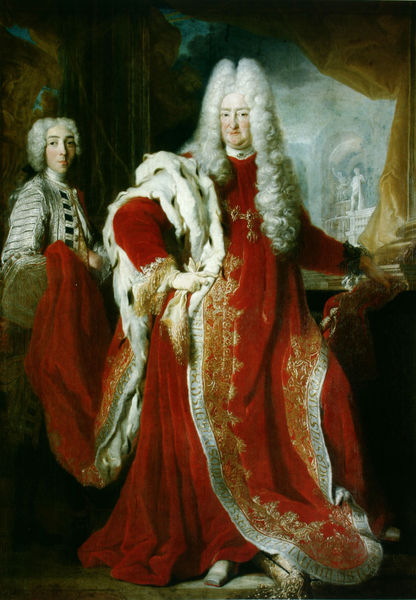
Titel: Kurfürst Karl Philipp im Galagewand des Ordens vom Goldenen Vließ
Künstler: Pierre Goudreau
Standort: Schloß Schleißheim
Institution: Bayerische Staatsgemäldesammlungen
Schlagwörter: blau, dunkel, fuß, gemälde, hand, mann, nackt, schatten, umhang, weiß, gelb, ocker, braun, fenster, finger, frankreich, frisur, geste, grau, haar, handschuh, hell, hintergrund, hut, kleid, licht, marmor, männer, nase, raum, schmuck, schwarz, stuhl, zimmer, ölbild, ausblick, blick, rot, schloss, tuch, muster, alt, gesichter, jacke, jung, arm, augen, barock, blass, diener, falten, gesicht, halten, hermelin, kleidung, kragen, pelz, rahmen, samt, sockel, stehen, bild, bildnis, herr, innenraum, portrait, porträt, vorhang, bestickt, figur, geistlicher, gewand, gold, haare, interieur, mantel, pose, stehend, stoff, adel, innen, kind, saum, bühne, theater, blässe, borte, locken, puder, rosa, schulter, seide, kamin, garten, skulptur, statue, fell, perücke, schärpe, aussicht, schleppe, taille, schrift, kette, nebel, hof, figuren, rundbogen, kaiser, könig, bordüre, vorhänge, verzierung, robe, geländer, faltenwurf, plastik, junge, knöpfe, nische, antike, knabe, groß, scharz, herrscher, nerz, schuh, brokat, fürst, taschentuch, jüngling, statuen, majestät, kapelle, bleich, besatz, apoll, herrscherporträt, perücken, hermelinmantel, preußen, akademie, purpur, ludwig, ornat, perrücke, perrücken, allongeperücke, gepudert, pelzbesatz, kardinalrot, skizziert, würdenträger, günstling, sonnenkönig, gelockt, page, opulent, kirchenfürst, ganzkörperportrait, herrscherpose, friedrich der große, louis xiv, hermelinfell, jümglicng, ling, preußenkönig, runscharf, schleppenträger, ld, ener, #rot, louis 14., hosch, gludwig, tupe, parsche